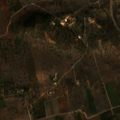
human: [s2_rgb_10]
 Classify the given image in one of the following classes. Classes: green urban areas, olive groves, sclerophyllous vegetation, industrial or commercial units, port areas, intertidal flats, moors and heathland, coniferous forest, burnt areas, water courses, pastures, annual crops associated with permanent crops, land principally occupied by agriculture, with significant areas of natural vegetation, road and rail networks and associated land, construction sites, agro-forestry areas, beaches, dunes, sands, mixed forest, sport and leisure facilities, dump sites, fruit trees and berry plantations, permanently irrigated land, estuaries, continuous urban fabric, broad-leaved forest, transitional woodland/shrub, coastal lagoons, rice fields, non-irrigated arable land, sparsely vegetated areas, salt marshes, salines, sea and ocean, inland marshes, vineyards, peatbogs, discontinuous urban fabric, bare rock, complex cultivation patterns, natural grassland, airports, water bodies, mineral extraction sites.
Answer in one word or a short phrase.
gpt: fruit trees and berry plantations, annual crops associated with permanent crops, complex cultivation patterns